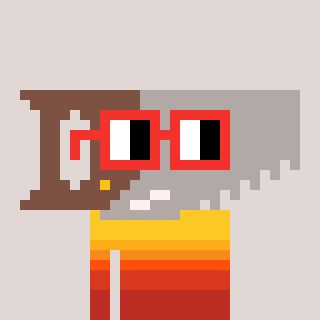
a pixel art character with square red glasses, a saw-shaped head and a cold-colored body on a warm background